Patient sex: M
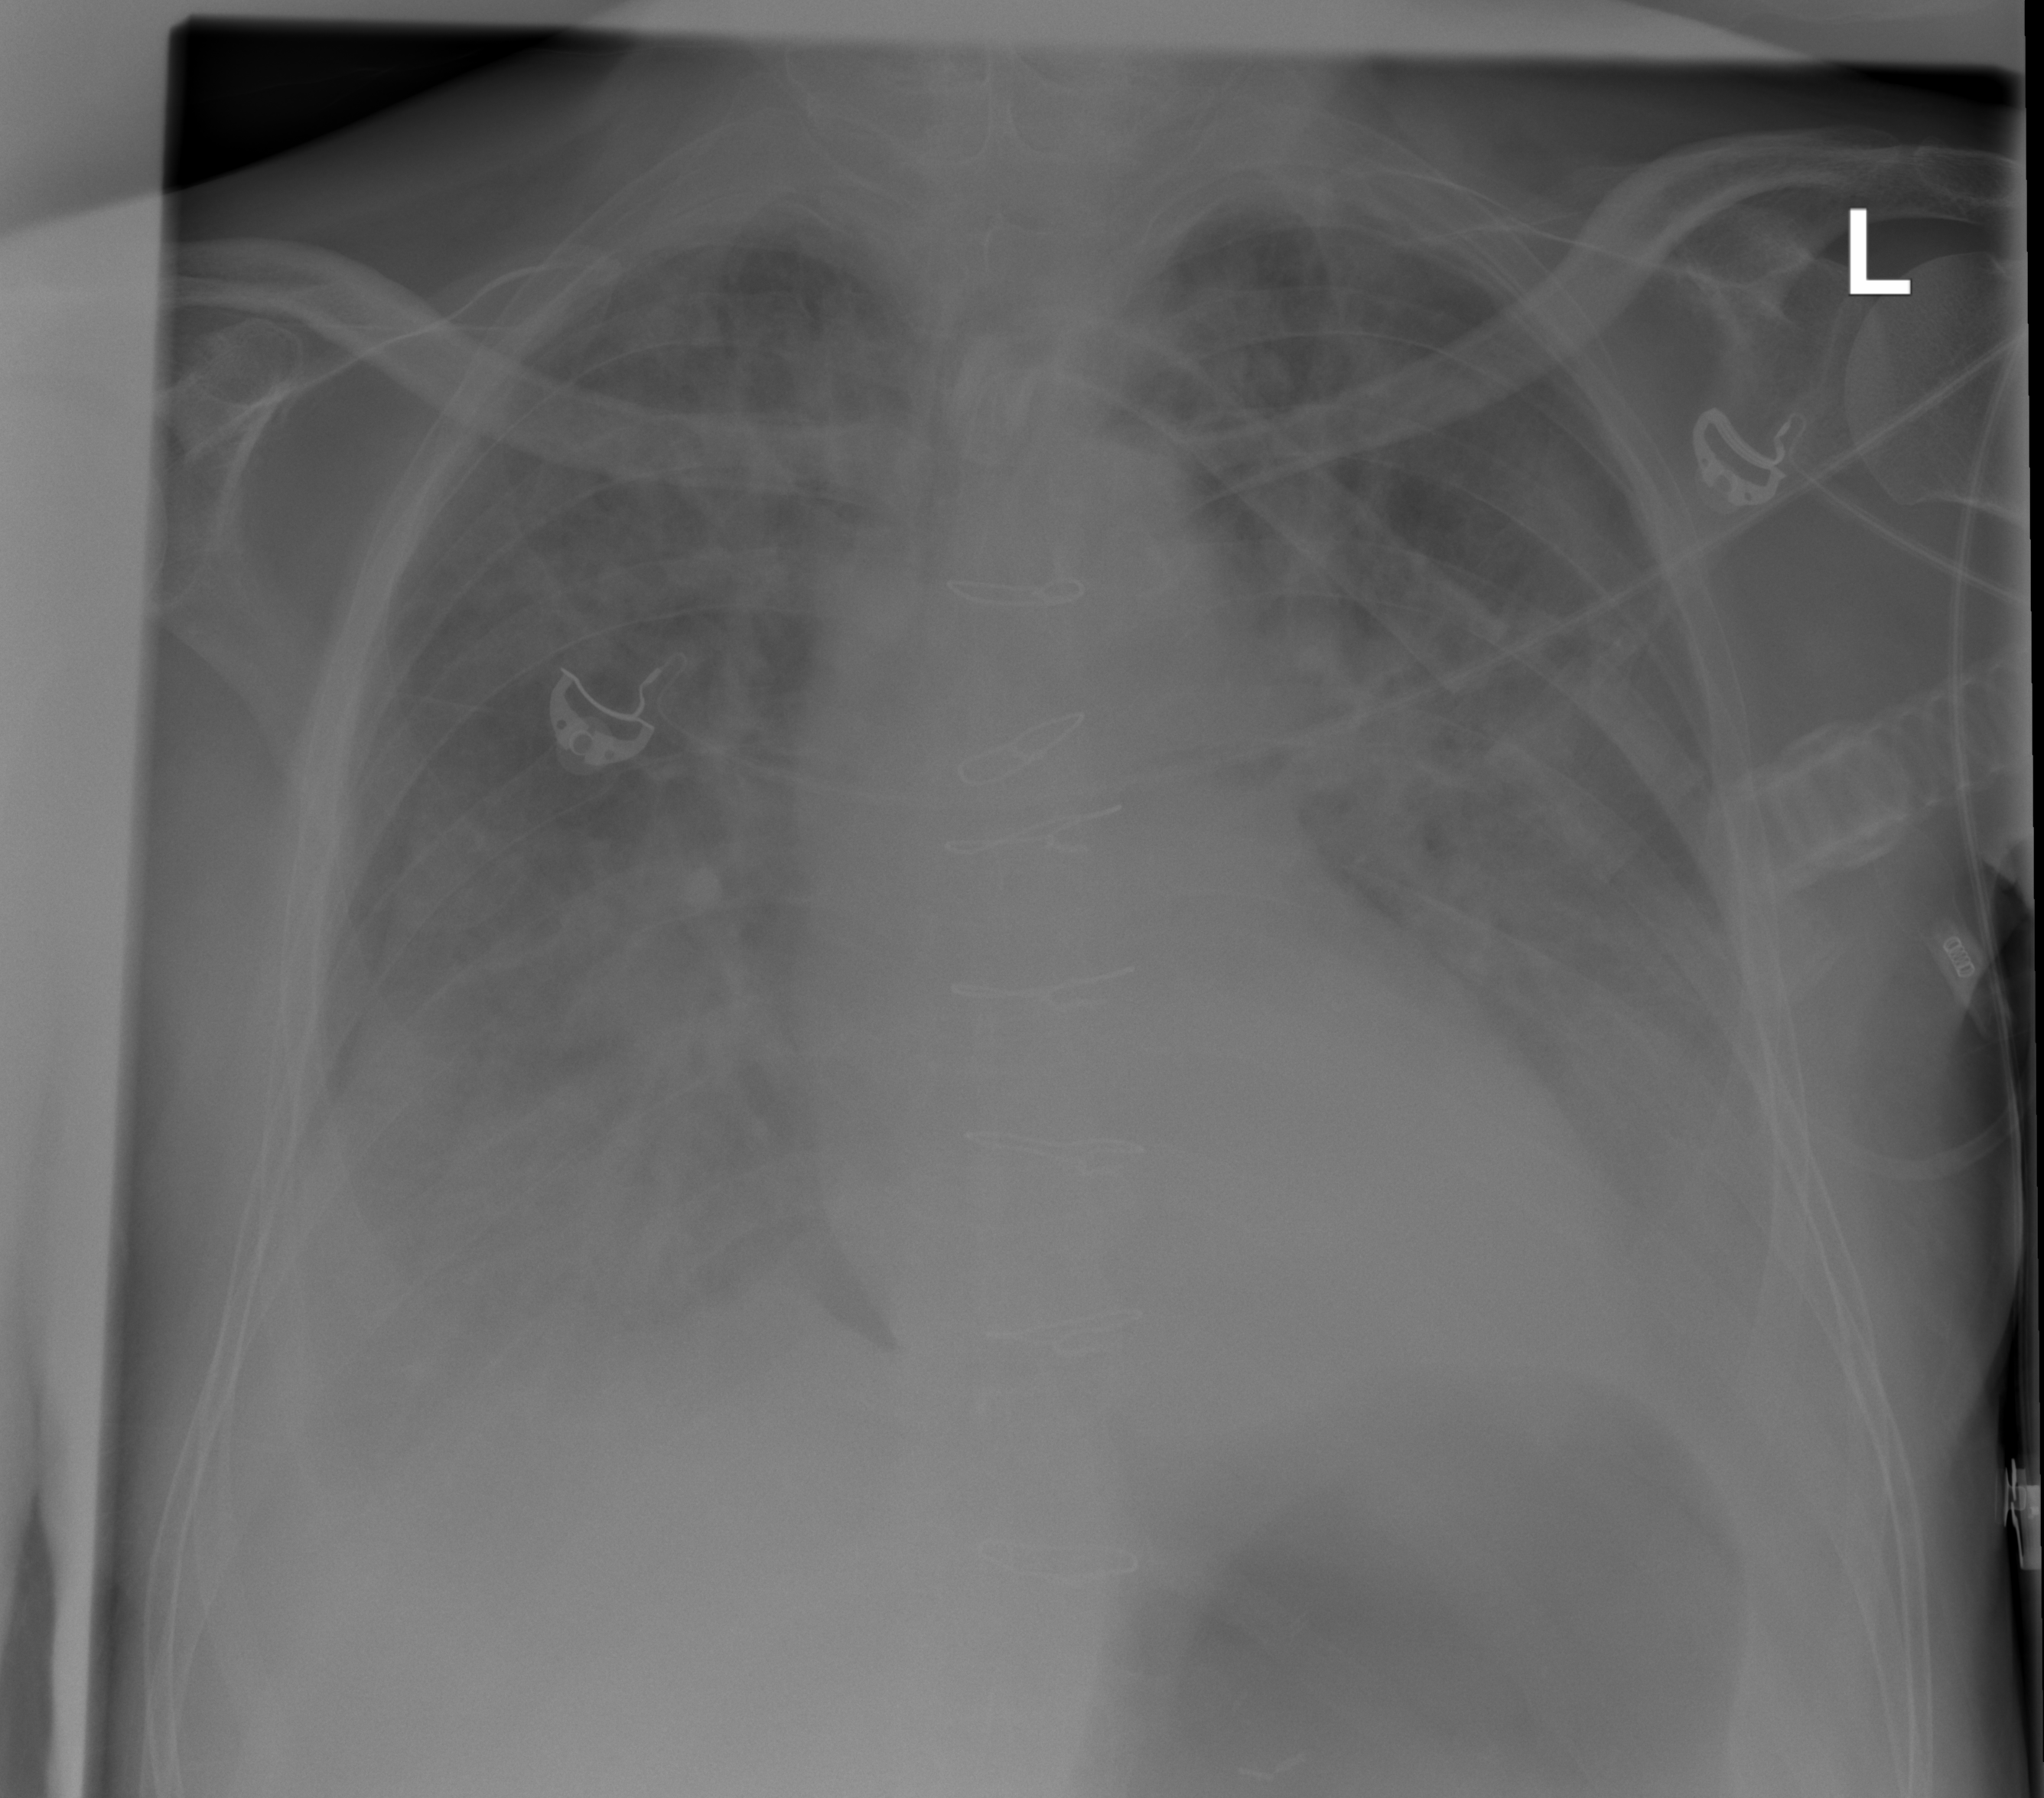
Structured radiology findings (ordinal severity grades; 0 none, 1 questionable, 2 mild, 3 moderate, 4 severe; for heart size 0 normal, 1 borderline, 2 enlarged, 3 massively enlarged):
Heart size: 0
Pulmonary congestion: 2
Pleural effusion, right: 2
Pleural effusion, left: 2
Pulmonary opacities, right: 3
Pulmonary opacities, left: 3
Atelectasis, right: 2
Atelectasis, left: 2